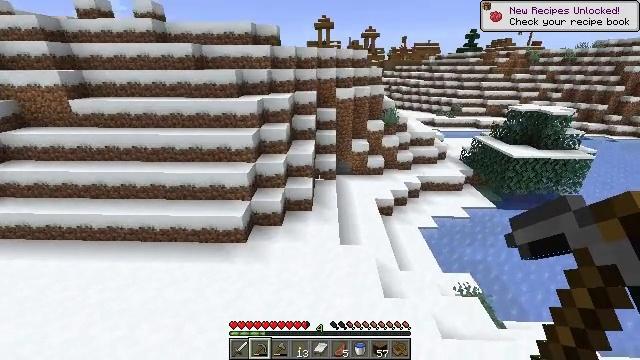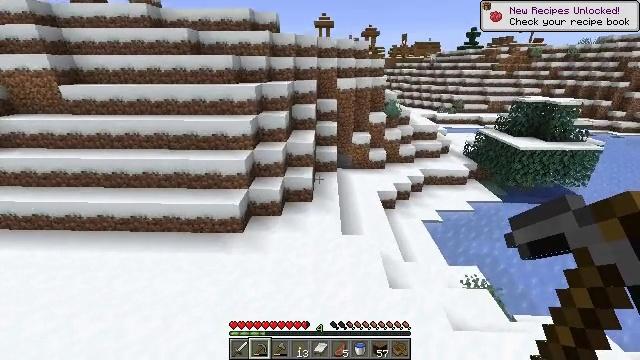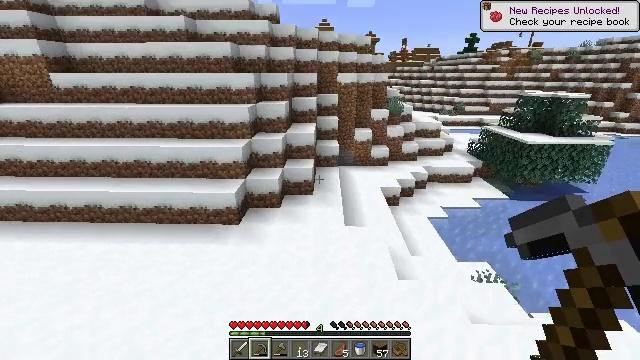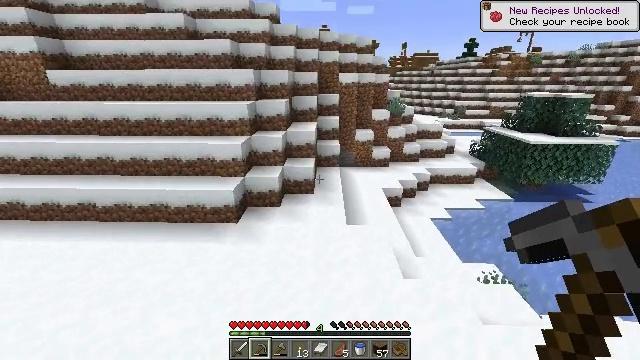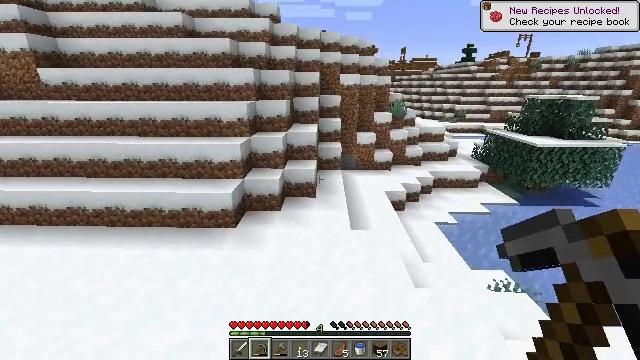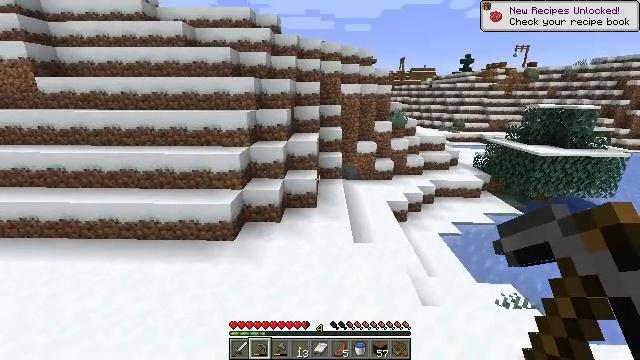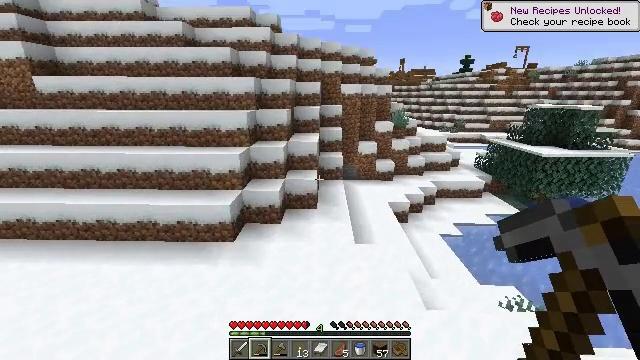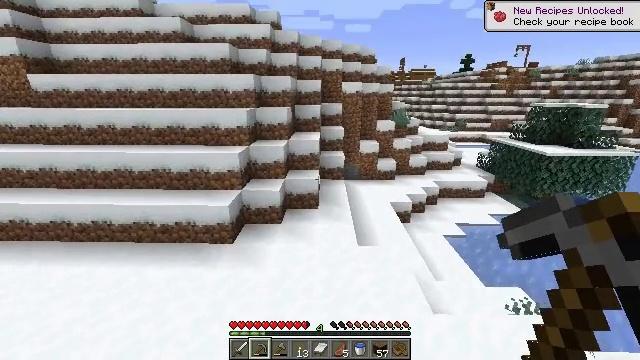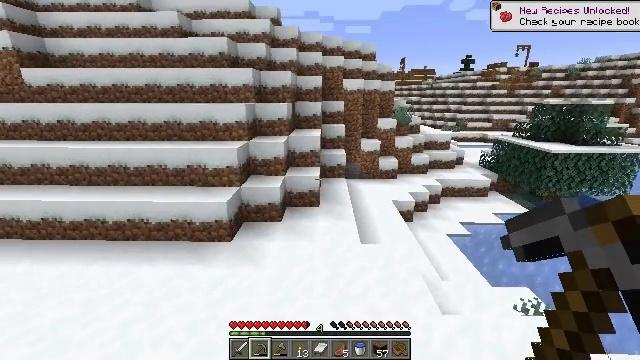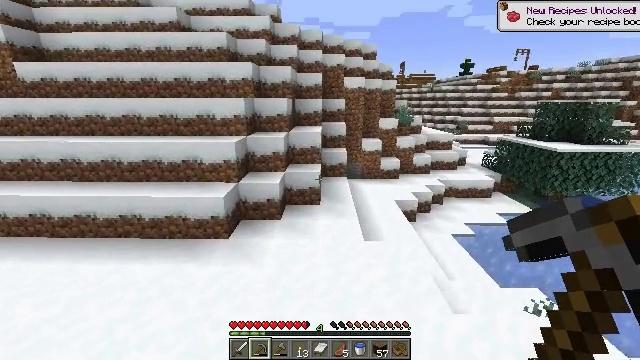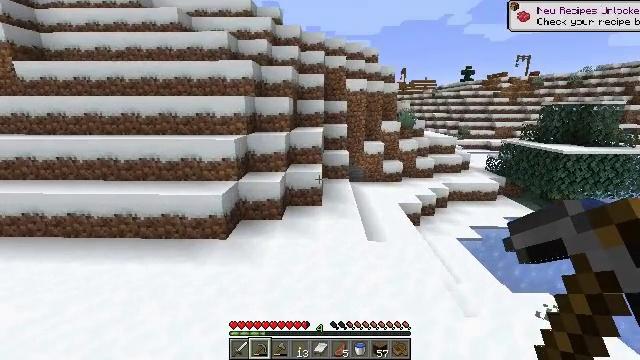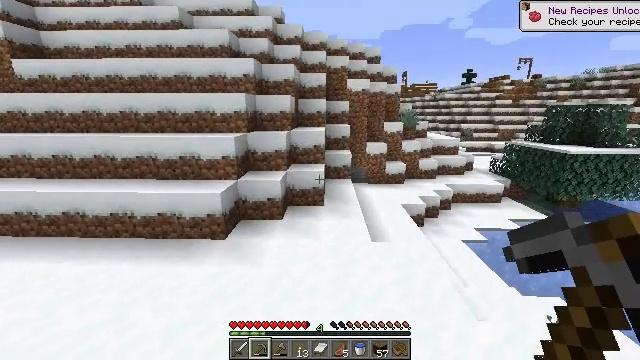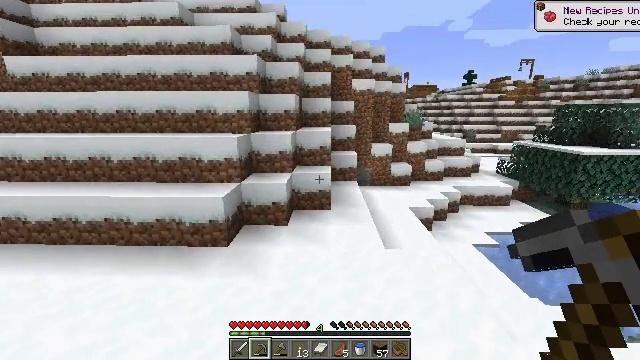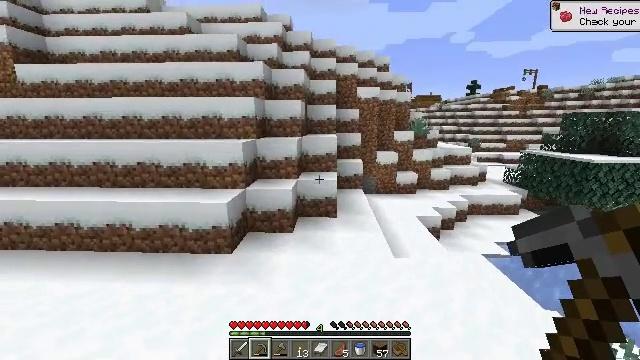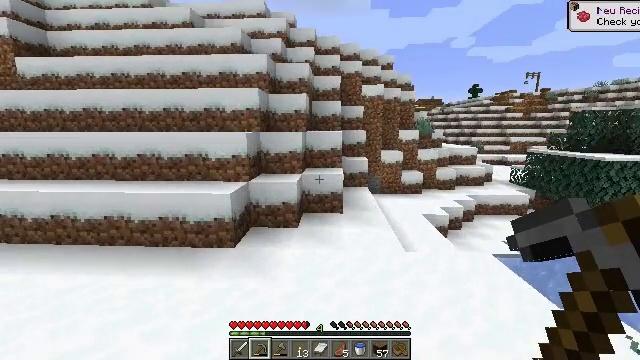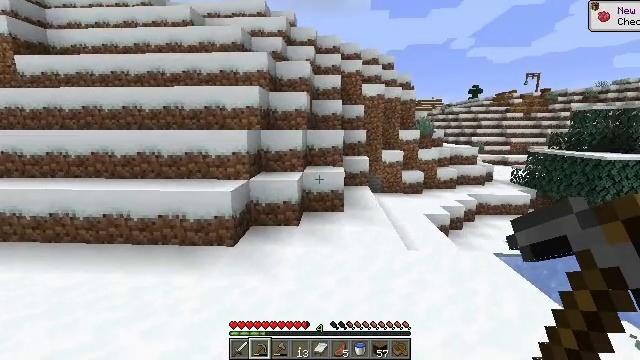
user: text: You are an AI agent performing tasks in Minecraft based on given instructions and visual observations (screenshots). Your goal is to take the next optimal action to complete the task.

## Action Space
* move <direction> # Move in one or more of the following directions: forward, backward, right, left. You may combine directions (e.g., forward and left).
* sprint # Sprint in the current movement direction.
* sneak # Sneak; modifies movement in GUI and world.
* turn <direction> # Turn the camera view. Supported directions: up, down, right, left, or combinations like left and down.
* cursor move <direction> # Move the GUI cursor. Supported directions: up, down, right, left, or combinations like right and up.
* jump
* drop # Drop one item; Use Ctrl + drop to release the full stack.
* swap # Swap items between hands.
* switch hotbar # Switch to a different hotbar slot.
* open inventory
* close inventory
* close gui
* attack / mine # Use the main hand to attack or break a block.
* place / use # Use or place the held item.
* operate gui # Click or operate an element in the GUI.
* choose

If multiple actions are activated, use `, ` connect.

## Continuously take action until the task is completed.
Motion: motion action
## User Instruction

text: Attack the lantern to recycle it.
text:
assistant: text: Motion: move forward and move left
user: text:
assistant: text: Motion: move forward and move left, turn up
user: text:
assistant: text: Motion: move forward and move left, turn up
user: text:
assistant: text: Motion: move forward and move left, turn up
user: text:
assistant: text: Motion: move forward, turn up
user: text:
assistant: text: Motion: move forward
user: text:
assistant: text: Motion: move forward
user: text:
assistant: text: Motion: move forward
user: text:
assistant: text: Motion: move forward, turn up
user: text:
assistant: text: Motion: move forward, turn up
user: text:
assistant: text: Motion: move forward and move left
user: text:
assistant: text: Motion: move forward and move left
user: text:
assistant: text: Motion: move forward and move left, turn up
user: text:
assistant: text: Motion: move forward and move left
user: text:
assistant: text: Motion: move forward and move left
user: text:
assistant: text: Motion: move forward and move left
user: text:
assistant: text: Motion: move forward
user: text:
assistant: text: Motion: move forward
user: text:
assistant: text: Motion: move forward
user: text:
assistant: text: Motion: move forward
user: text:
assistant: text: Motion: move forward
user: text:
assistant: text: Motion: move forward
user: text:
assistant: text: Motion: move forward
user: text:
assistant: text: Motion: move forward
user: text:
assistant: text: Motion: move forward
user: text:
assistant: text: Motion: move forward and move left
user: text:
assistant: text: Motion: move forward and move left
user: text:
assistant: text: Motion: move forward and move left
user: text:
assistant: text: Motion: move forward and move left
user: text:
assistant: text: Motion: move forward